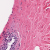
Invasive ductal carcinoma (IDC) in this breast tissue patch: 0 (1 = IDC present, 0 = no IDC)